Question: When a user clicks on the thumbs OR the main slider to advance, you'd think that the '.slick-active' would indicate in the thumbs the slide mirrored in the main slider, but instead all the thumbs are set to '.slick-active'. I'm using version 1.4 of this script.
## DEMO: https://jsbin.com/mevaga/1/edit?html,js,output
'''
$(document).ready(function() {
$('.portfolio-thumb-slider').slick({
slidesToShow: 4,
slidesToScroll: 1,
asNavFor: '.portfolio-item-slider',
dots: false,
arrows: false,
focusOnSelect: true
});
$('.portfolio-item-slider').slick({
slidesToShow: 1,
slidesToScroll: 1,
arrows: false,
asNavFor: '.portfolio-thumb-slider'
});
});
'''

What have I tried: <URL> -- This does not work. It used to work in the older version of this script BUT only initially, once the slide advances it didn't work.
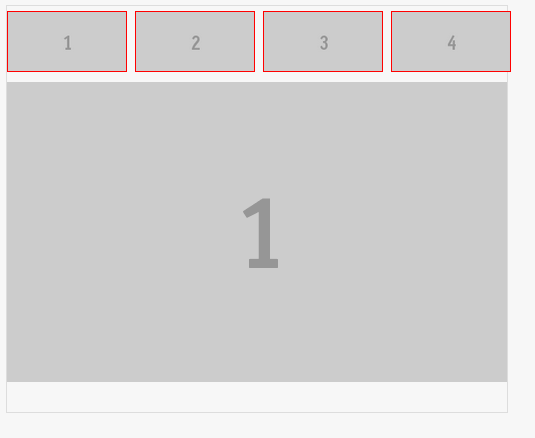
Answer: So I fiddeled around a bit and this seems to be working:
'''
$('.portfolio-thumb-slider').on('afterChange', function(event, slick, currentSlide, nextSlide){
//remove all active class
$('.portfolio-thumb-slider .slick-slide').removeClass('slick-active1');
//set active class for current slide
$('.portfolio-thumb-slider .slick-slide:not(.slick-cloned)').eq(currentSlide).addClass('slick-active1');
'''
'.slick-active1' is always given to the current active thumb.
I agree with you that it is strange that this slider hasn't this feature by itself.
<URL>